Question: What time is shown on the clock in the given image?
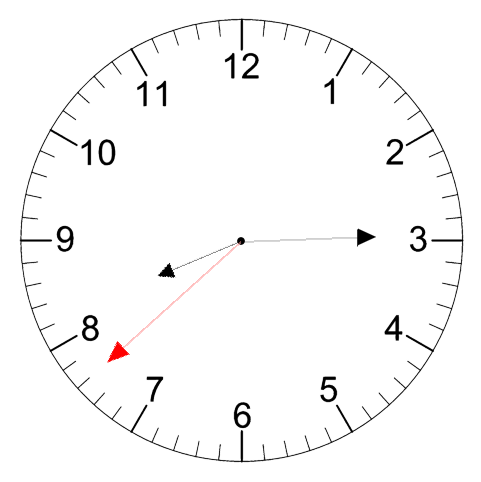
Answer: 08:14:38